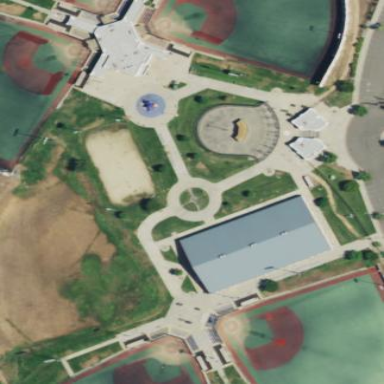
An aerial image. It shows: Sports centre specializing in baseball.